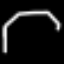
Label: octagon